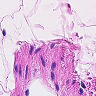
Metastatic tissue present: no